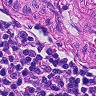
Metastatic tissue present: no